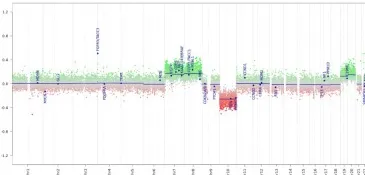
Pathological examination of surgical specimen including DNA methylation analysis. (K): Copy number analysis obtained from methylation array profiling data demonstrates whole chromosome gains of chromosomes 7, 8, 19, and 20, and loss of chromosome 10, and copy number gain of the FGFR3-TACC3 locus, consistent with the underlying fusion identified.
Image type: chart (chart)